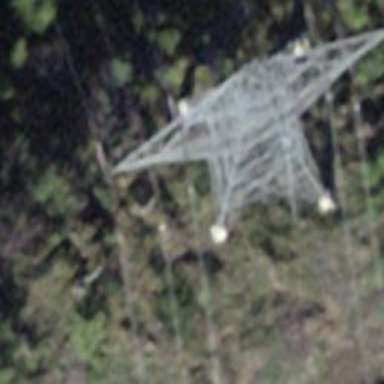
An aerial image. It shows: Towering power structure.